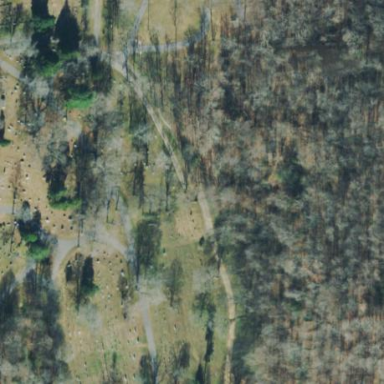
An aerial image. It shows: Sector in the cemetery.